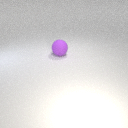
large purple rubber sphere